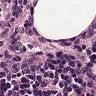
Metastatic tissue present: no